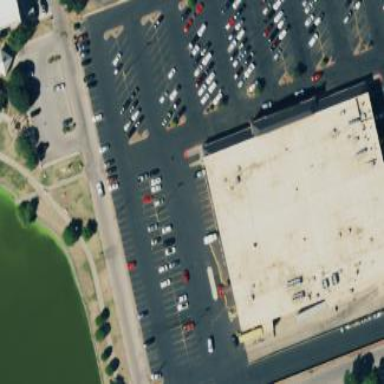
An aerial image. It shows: Building that houses supermarket.